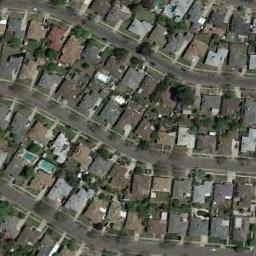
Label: dense_residential